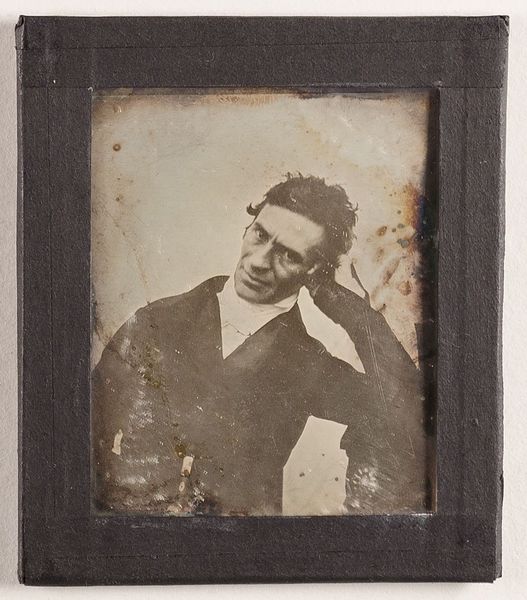
Titel: Unbekannter Mann
Standort: Hamburg
Institution: Museum für Kunst und Gewerbe Hamburg
Schlagwörter: mann, gesten, portrait, foto, fotografie, photographie, photo, lichtbild, daguerreotypie, bildwerke, angewandte und bildende kunst, hessische systematik, porträt, armhaltungen, porträtfotografie, porträtphotographie, hüftbild